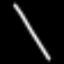
Label: line